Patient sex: M
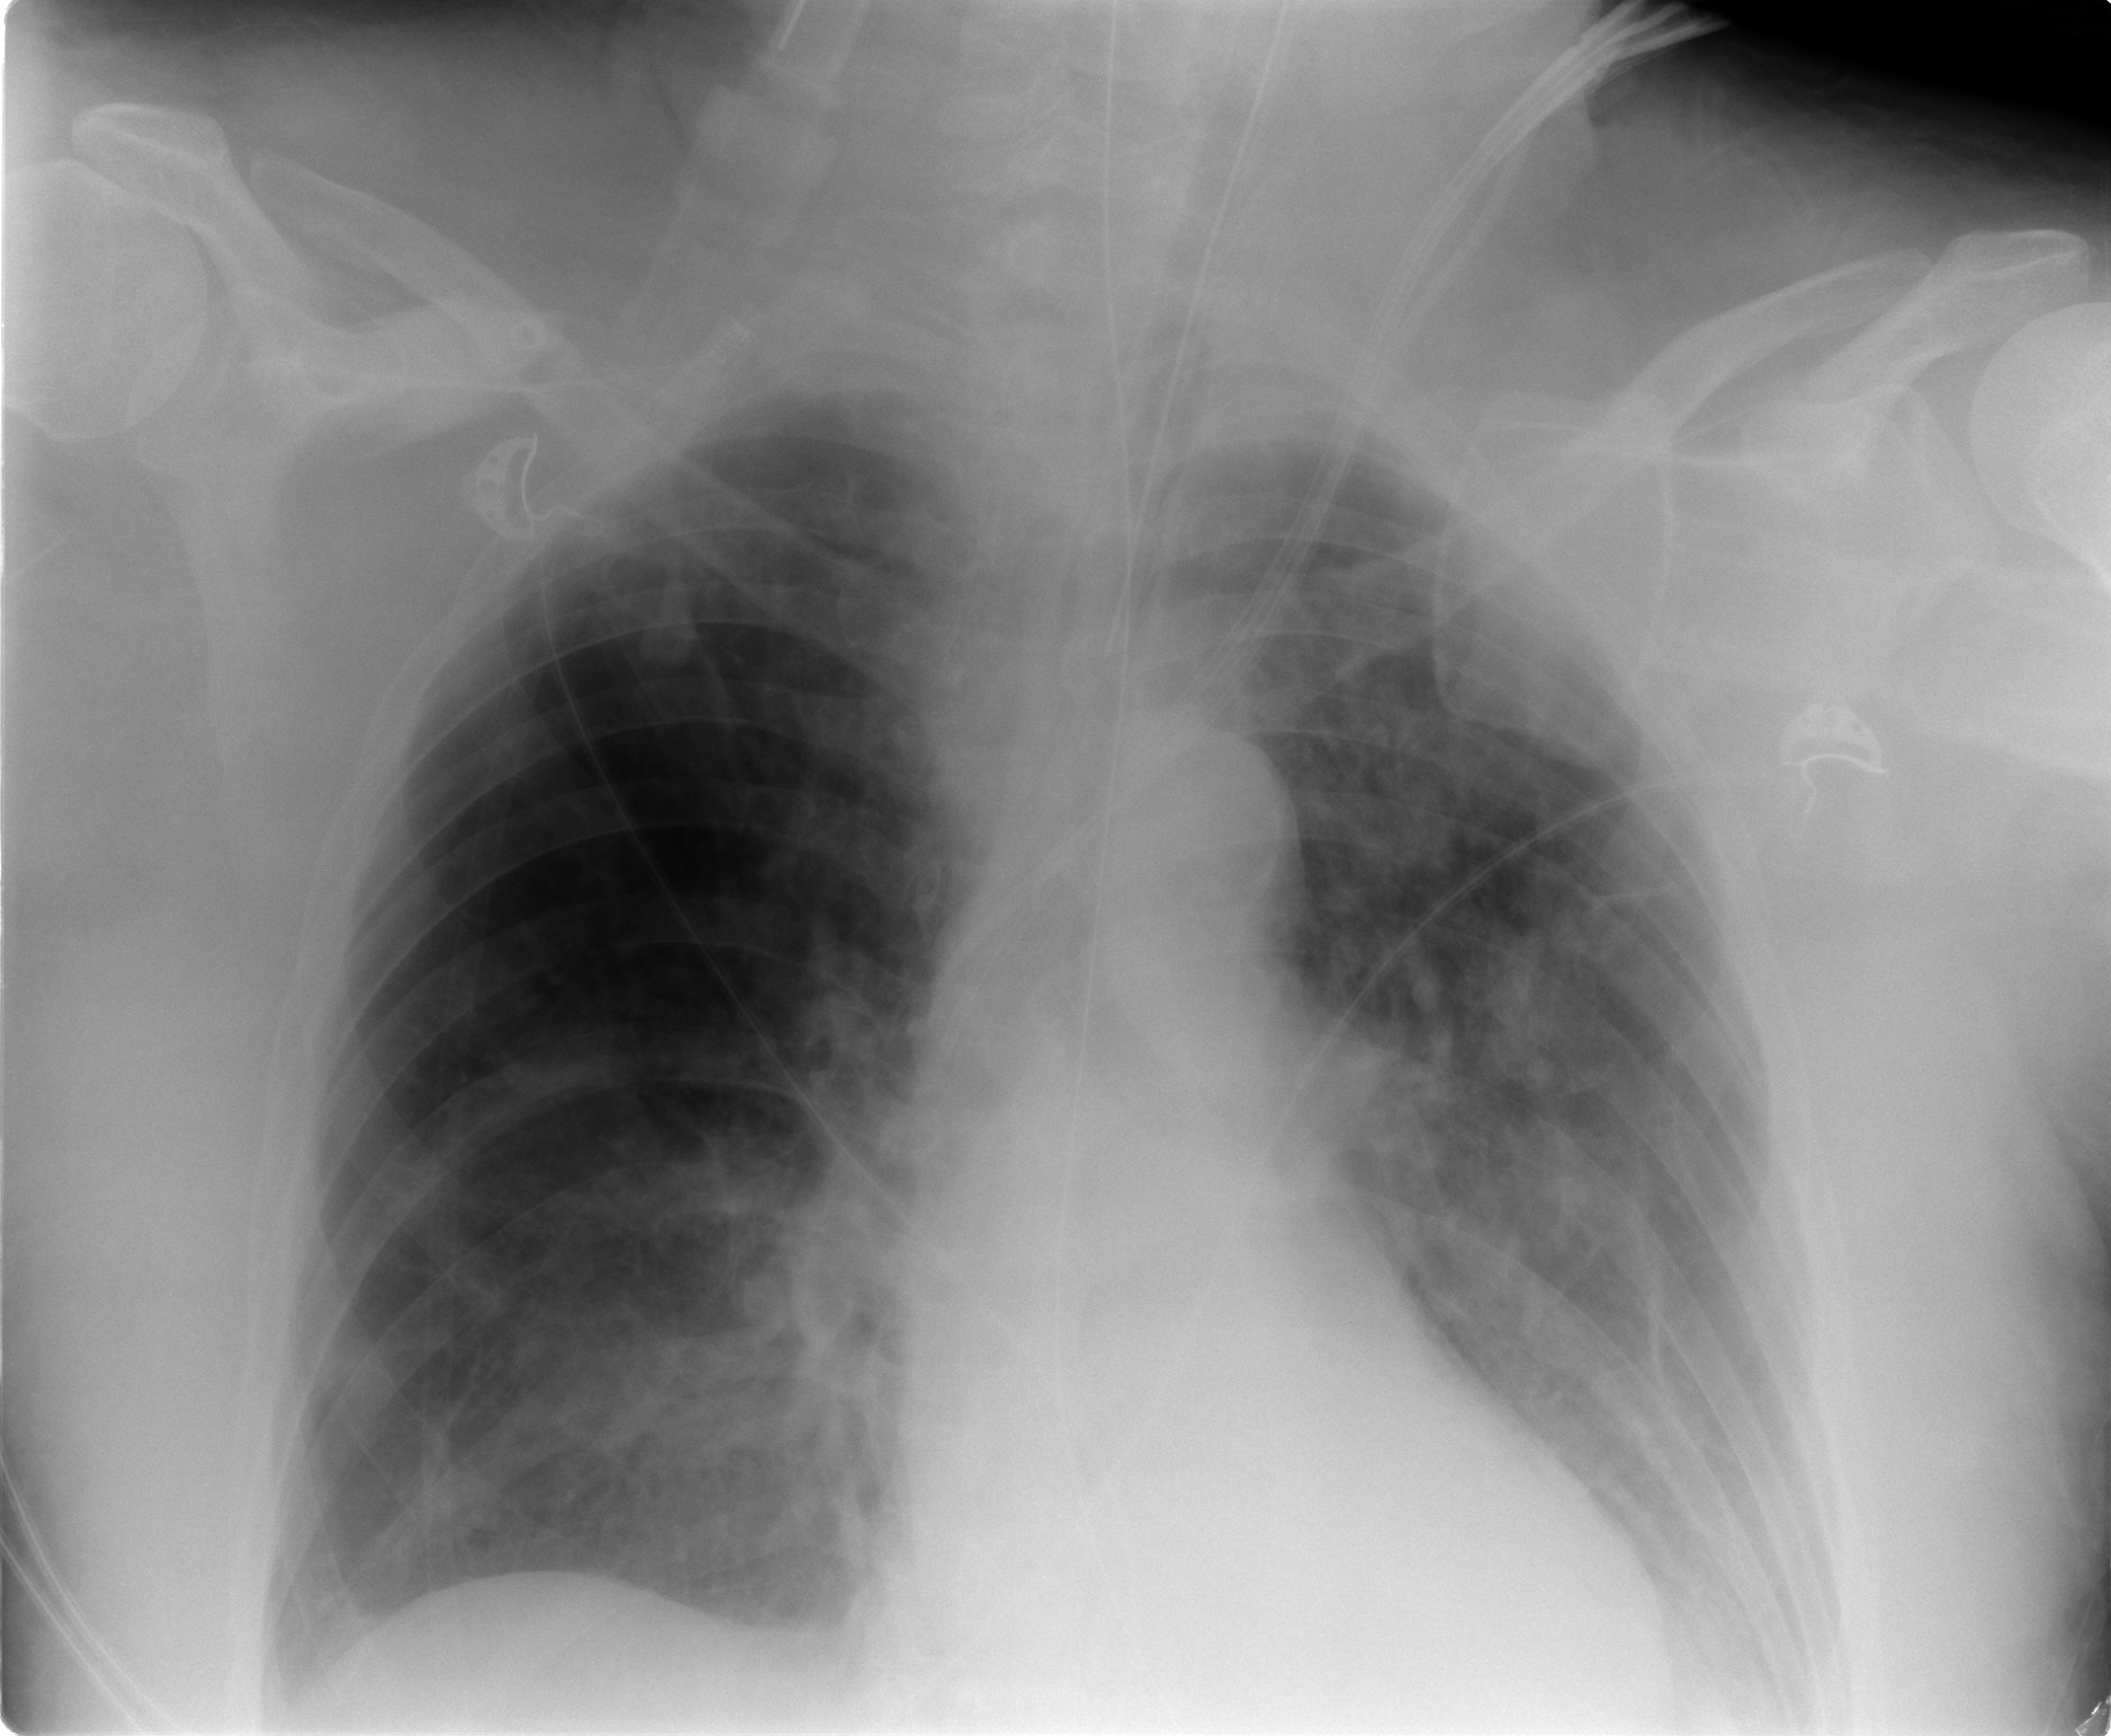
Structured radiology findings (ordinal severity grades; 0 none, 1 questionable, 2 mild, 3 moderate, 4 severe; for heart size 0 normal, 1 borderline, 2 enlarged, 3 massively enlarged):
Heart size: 0
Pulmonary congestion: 0
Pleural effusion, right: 2
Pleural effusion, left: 2
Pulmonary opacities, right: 2
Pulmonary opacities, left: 1
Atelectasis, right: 2
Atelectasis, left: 2